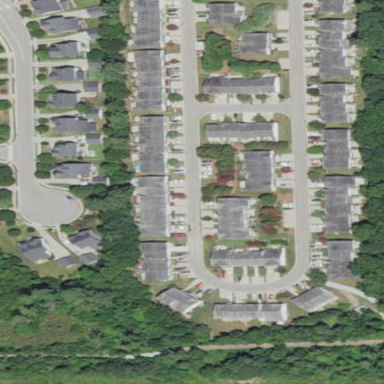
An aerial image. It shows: Residential area within neighborhood.